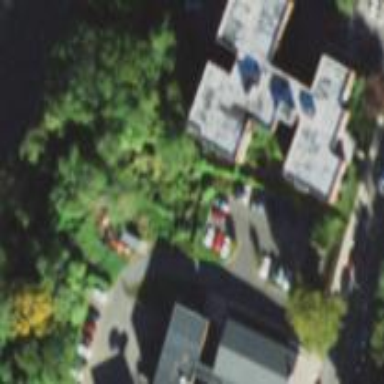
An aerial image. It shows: View of apartment building.